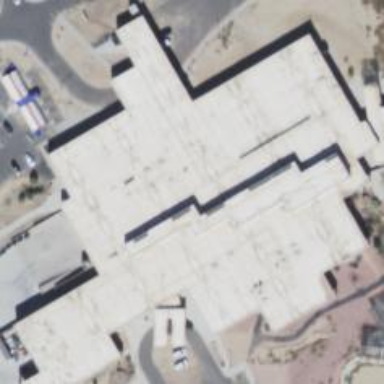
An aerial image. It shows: Hospital building.